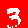
Digit: 3